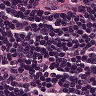
Metastatic tissue present: no